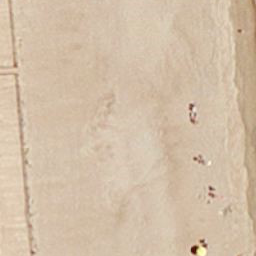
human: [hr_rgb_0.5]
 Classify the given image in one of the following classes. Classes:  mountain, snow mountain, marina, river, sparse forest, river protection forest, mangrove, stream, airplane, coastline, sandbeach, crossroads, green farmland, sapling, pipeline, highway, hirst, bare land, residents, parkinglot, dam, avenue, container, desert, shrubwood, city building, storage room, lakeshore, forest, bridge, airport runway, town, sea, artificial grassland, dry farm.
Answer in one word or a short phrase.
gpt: sandbeach